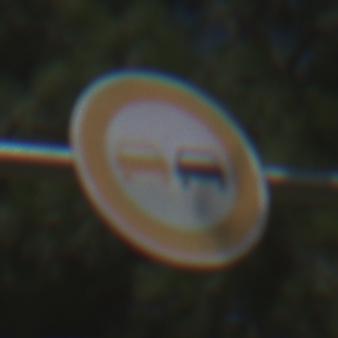
Verkehrszeichen: Ueberholverbot
Umgebung: Outdoor, Special
Tageszeit: Midday
Wetter: PartlyCloudy
Licht: Natural
Jahreszeit: NotSpecified
Kontrast: HighContrast